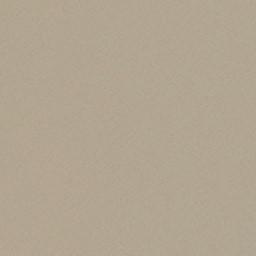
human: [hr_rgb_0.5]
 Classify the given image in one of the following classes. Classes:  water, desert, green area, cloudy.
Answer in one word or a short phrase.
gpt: desert